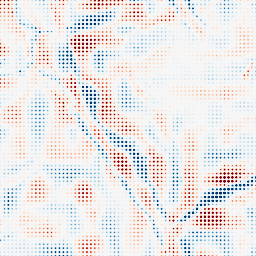
Category: wavelet
Decomposition family: wavelet_dwt
Decomposition parameters: wavelet: sym4
level: 5
Upsampling method: sinc_blackman
Upsampling parameters: scale: 8
kernel_size: 4
Upsampling scale: 8